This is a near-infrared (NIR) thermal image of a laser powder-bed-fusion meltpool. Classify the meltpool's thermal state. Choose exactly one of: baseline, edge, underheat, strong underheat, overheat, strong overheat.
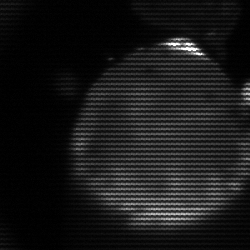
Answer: edge